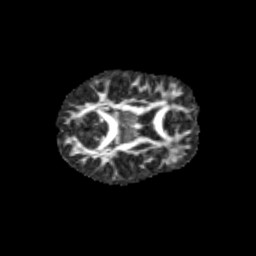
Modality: FA
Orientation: axial
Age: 11
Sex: female
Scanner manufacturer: siemens
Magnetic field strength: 3 T
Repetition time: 3.8 s
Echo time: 0.07 s